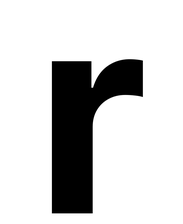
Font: Inter_Bold